Question: Hi Im new to GWT and Google App Engine. Im trying to layout which looks like the image. However, Im not sure whats the best way to achieve this.

There are several ways according to GWT documentation such as: UIBinder, Layout Panels (Im using this approach in the image).... etc.
However, my UI is not that complicated. I have a div with the navigation bar on top, a div with a map(Javascript, a div with Facebook comments(javascript), and a div with some functionality which I wrote for ratings etc.
Thus mostly this webpage invokes a lot of javascript and third party stuff.
Here is some code that accomplishes this
'''
String header = "<div><h3>Navigation bar here</h3></div>";
String east = "<div><h3>Rating System here</h3></div>";
String south = "<div><h3>Facebook comments here</h3></div>";
dock.addNorth(new HTML(header), 75);
dock.addSouth(new HTML(south),50);
dock.addEast(new HTML(east), 300);
dock.add(map);
RootLayoutPanel.get().add(dock);
'''
I tried entering some Javascript in that html string to be added to the map. However, it didnt show up on the view. Seems like the html only works if its text, is that caorrect?
Whats the best way to construct this in GWT?
Could someone please point me to some examples of code/ tutorials?
Thanks
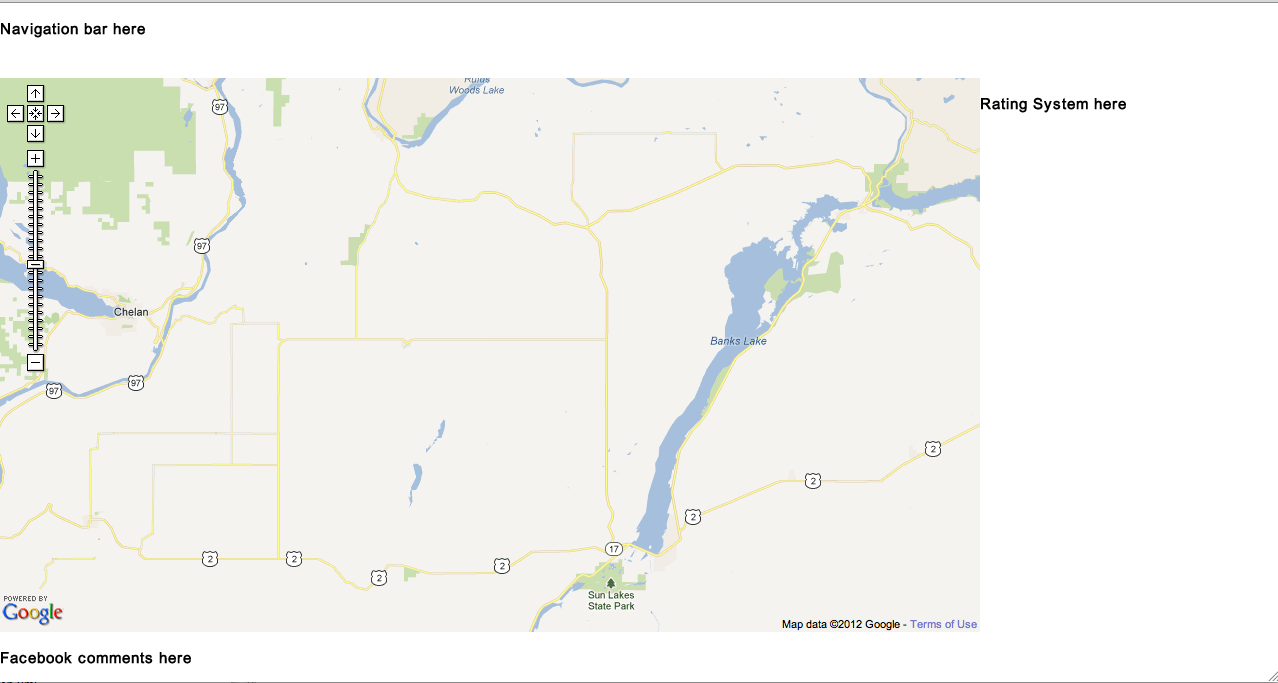
Answer: I built a website like you project to do (link in my profile).
There is a jar file available for mapping maps v3 in gwt.
Here it is : <URL>
Take care of GAE ... if your application must stay in "free", and you plan to make it available for others users, you will ran out of quota pretty fast :-(
(I gets 60% of instance time with only googlebots ...)
Anyway, just make an almost empty html, and build your panels from scratch.